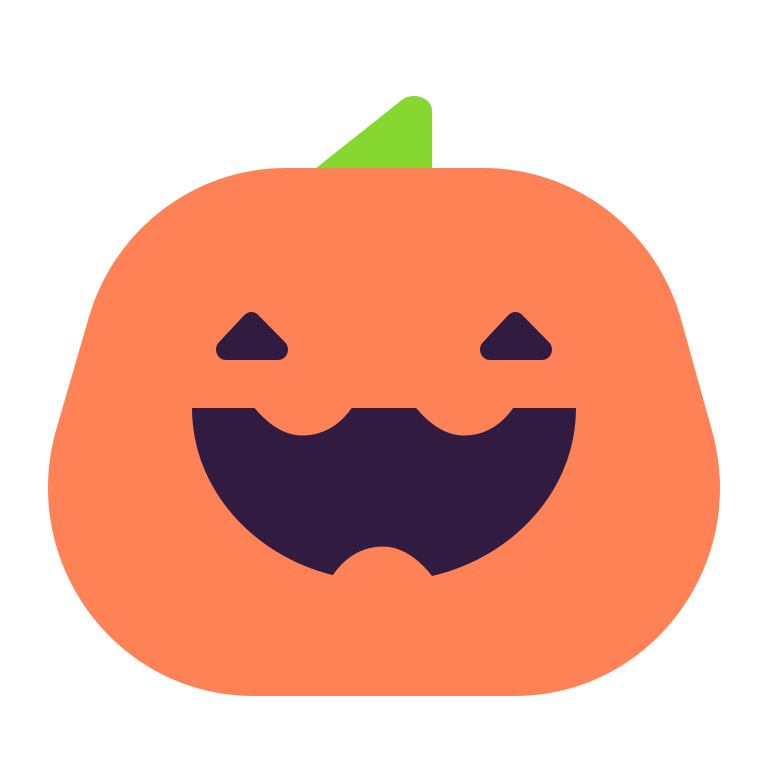
jack o lantern flat